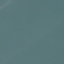
Label: SeaLake